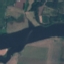
Land use / land cover class: River